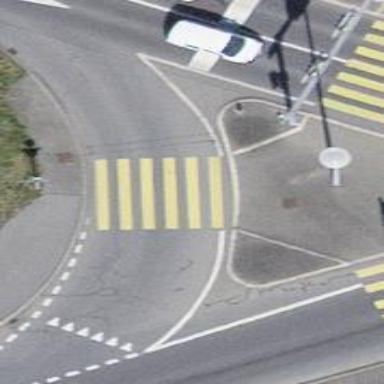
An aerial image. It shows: Zebra crossing with zebra markings.